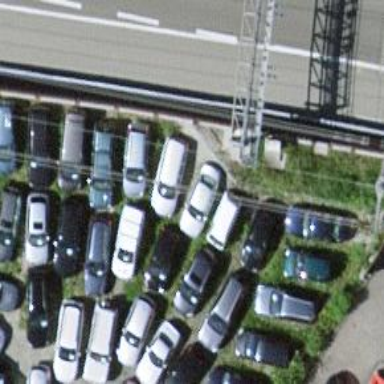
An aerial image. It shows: Toll enforcement gantry.